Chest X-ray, PA view. Patient: 64 years old, sex F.
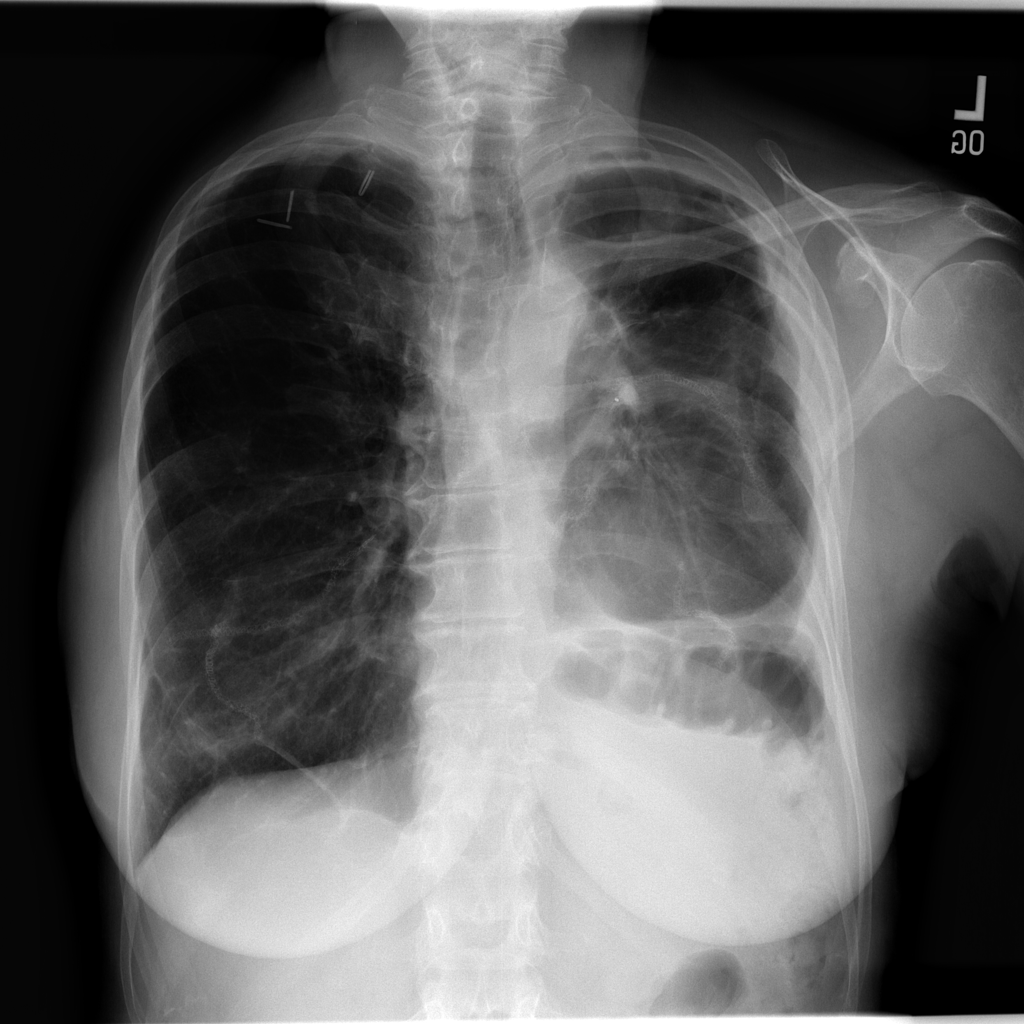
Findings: Atelectasis